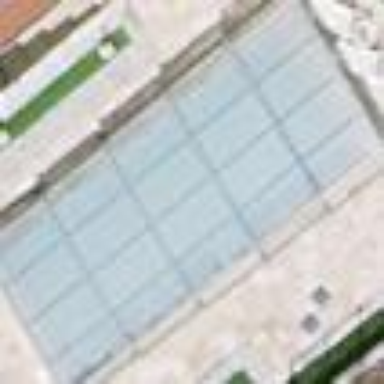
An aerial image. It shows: Swimming pool located in leisure land.